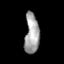
Tissue: lung
Cell type: Endothelial cells
Senescence score: 0.5776
Nuclear area (px): 562
Mean DAPI intensity: 163.221